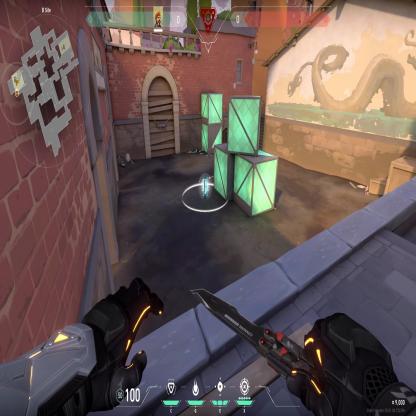
Label: planted spike